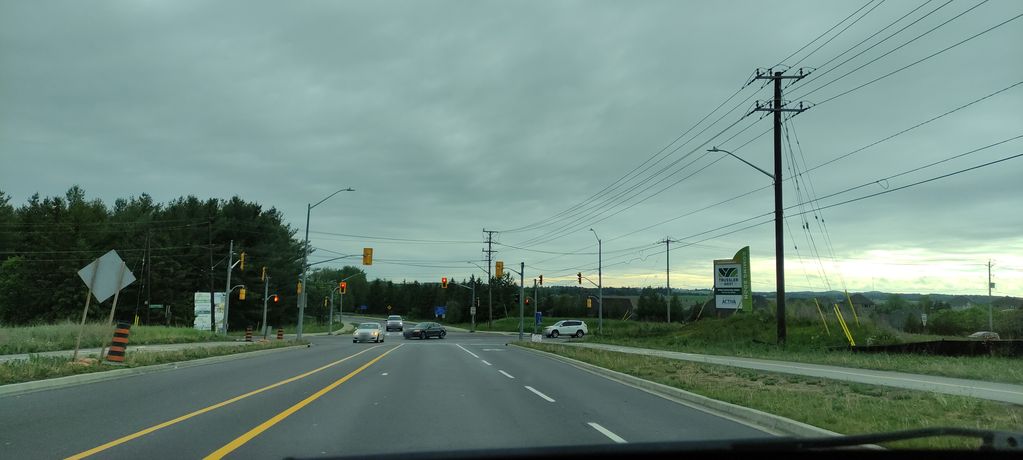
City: kitchener-waterloo